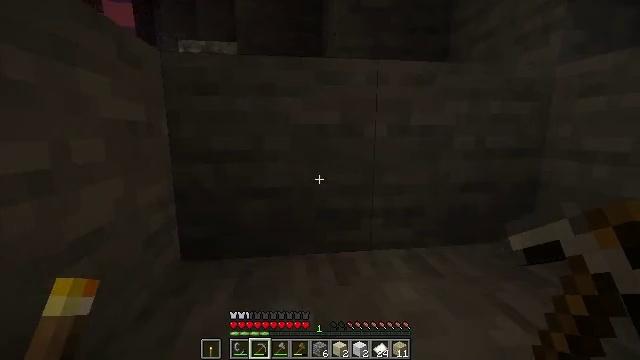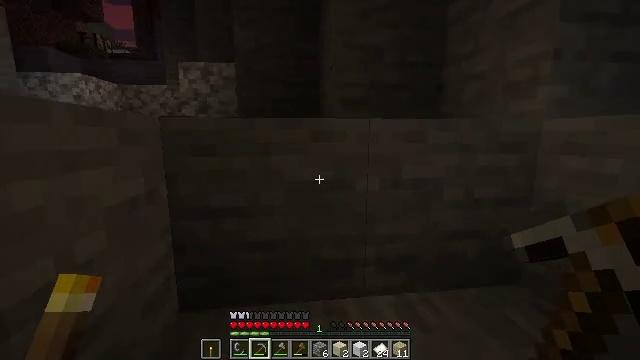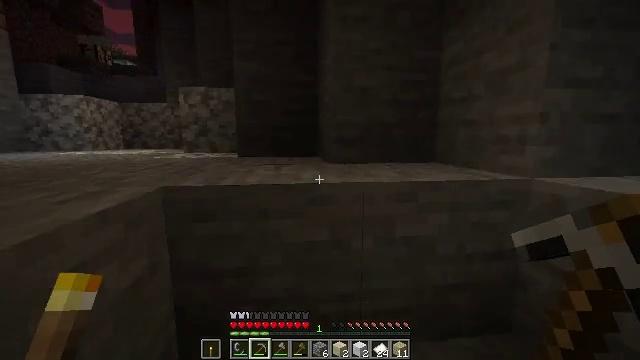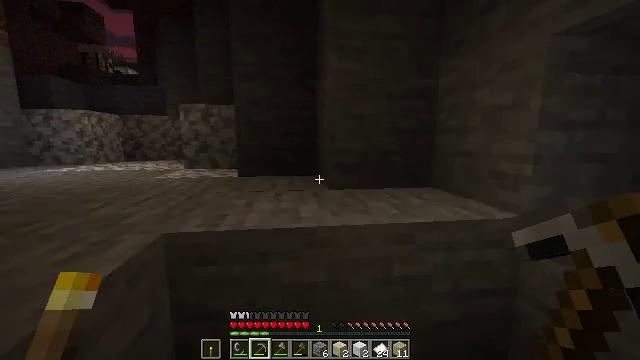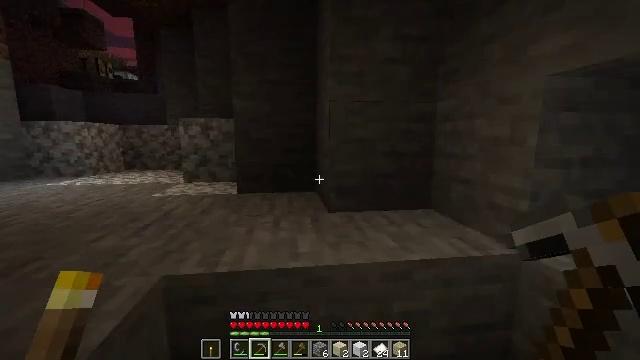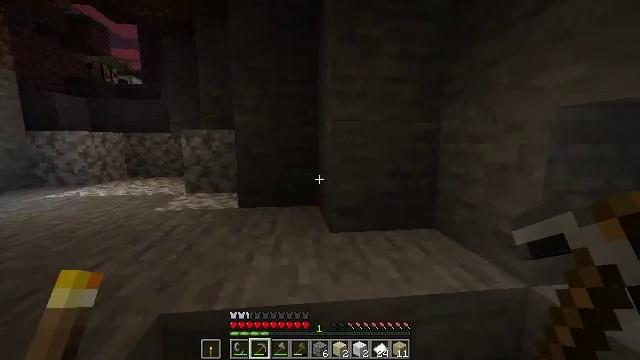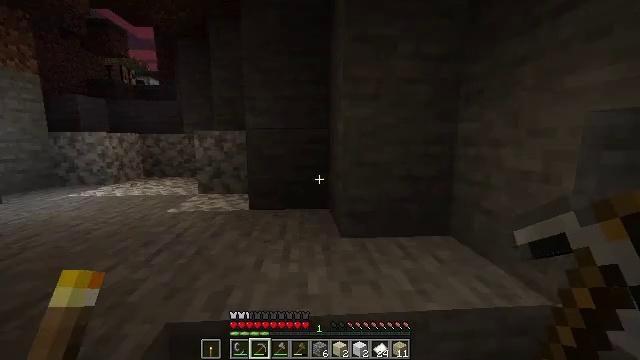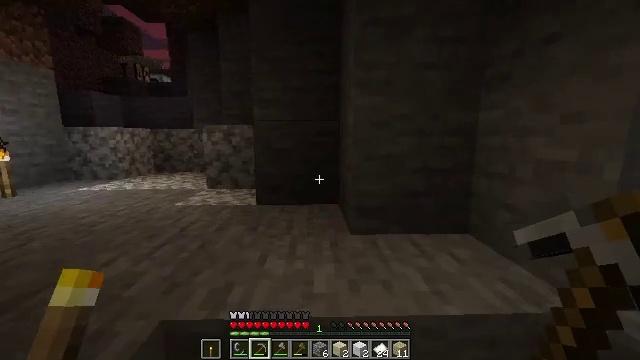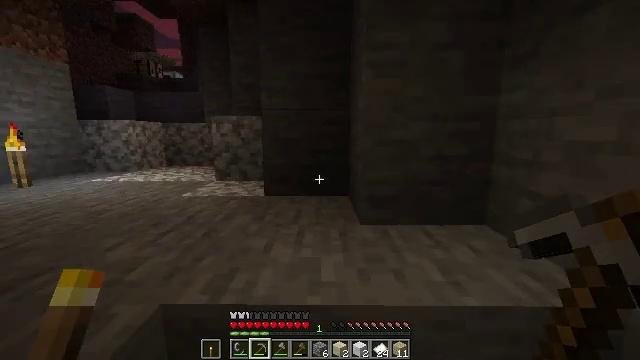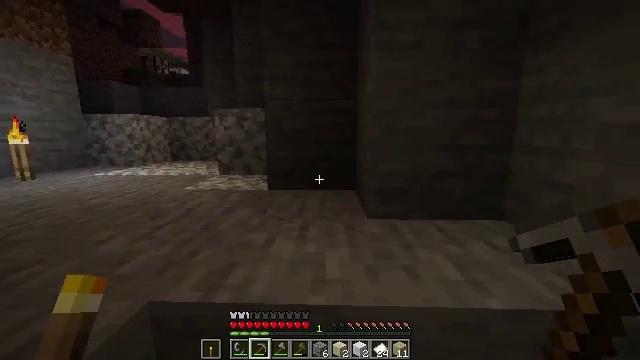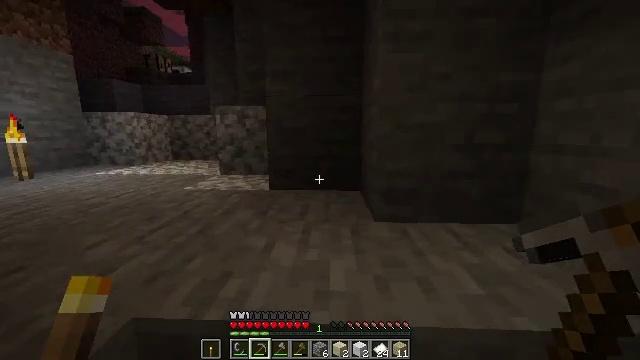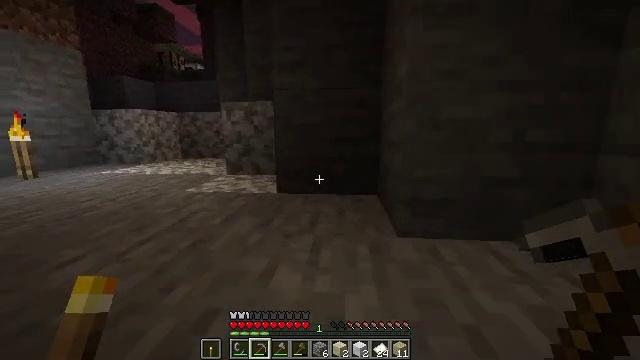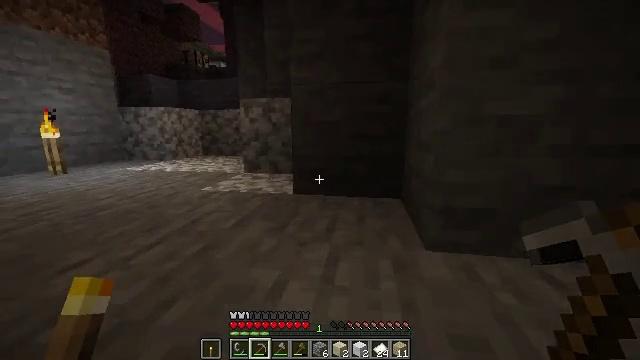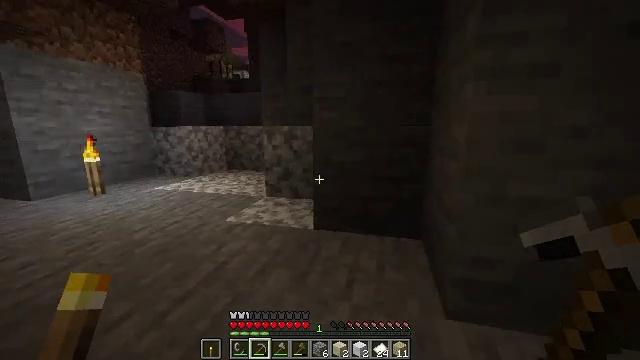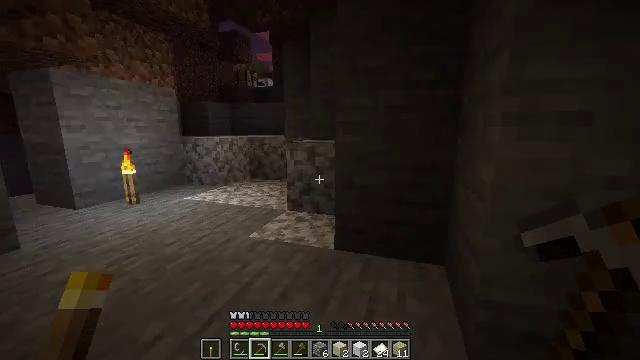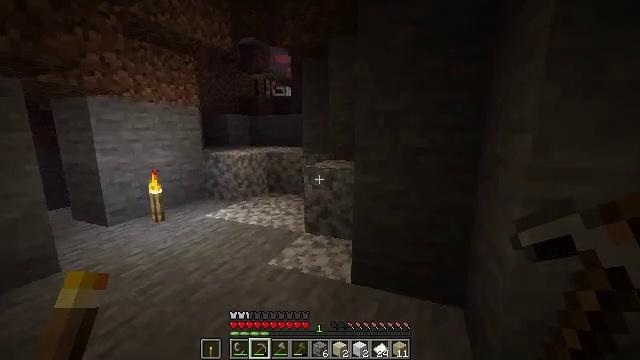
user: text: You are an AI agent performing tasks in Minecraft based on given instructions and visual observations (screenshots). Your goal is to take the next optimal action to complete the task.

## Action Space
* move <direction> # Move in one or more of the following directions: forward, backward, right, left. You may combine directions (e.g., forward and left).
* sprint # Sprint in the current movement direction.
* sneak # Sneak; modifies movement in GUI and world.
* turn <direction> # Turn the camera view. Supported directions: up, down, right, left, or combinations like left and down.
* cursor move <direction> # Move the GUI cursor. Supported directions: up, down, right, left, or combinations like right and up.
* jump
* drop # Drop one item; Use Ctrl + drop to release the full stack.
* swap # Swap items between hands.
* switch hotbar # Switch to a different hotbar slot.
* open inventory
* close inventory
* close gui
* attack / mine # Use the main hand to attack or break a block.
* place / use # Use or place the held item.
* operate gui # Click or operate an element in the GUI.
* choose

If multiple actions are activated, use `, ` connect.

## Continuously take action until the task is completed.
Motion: motion action
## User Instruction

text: craft item air
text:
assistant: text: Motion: move forward, jump
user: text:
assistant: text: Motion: move forward, jump
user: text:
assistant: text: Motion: move forward, jump
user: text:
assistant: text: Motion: move forward, jump
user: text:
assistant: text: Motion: move forward
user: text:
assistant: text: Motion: move forward, turn left
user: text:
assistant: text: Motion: move forward, turn left
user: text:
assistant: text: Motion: move forward, turn left
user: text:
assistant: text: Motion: move forward, turn left
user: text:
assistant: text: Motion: move forward
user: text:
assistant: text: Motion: move forward, turn left
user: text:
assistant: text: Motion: move forward, turn left
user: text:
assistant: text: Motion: move forward, turn left, jump
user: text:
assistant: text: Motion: move forward, turn left, jump
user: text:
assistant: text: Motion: move forward, turn left, jump
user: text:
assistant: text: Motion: move forward, turn left, jump
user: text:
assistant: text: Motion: move forward, turn left
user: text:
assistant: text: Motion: move forward
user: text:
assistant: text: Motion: move forward
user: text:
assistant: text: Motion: move forward
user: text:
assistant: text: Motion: move forward
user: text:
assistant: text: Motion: move forward
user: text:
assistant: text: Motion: move forward, turn left
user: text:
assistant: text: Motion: move forward
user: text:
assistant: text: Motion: move forward
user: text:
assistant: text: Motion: move forward
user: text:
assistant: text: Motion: move forward
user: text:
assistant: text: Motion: move forward
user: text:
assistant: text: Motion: move forward
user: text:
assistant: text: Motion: move forward